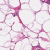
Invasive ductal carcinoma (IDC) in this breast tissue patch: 0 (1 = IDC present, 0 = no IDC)